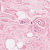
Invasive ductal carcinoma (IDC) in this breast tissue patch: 0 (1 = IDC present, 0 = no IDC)